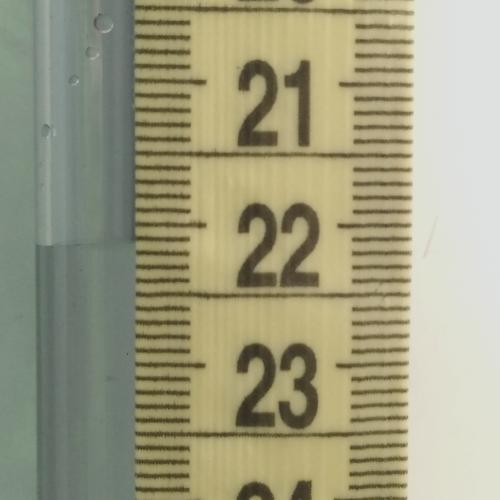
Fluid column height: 22.1 cm